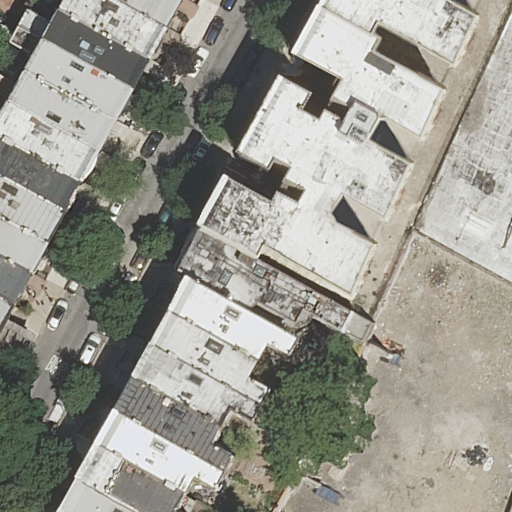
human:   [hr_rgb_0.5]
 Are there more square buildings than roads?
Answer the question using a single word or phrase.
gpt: no

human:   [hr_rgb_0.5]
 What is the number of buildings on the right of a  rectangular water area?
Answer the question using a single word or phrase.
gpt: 0

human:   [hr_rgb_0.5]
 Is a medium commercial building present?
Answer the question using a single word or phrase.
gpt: no

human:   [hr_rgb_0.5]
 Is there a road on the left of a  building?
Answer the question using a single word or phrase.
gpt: yes

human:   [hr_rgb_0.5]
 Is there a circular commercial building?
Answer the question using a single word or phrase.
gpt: no

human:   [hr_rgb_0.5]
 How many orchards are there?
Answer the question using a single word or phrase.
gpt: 0

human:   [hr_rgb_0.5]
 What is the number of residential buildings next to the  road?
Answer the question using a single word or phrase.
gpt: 24

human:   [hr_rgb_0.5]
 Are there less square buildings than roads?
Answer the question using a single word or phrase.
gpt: yes

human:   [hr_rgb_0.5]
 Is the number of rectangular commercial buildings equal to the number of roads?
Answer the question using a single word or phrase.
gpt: no

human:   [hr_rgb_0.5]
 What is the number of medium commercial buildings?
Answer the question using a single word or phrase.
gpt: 0

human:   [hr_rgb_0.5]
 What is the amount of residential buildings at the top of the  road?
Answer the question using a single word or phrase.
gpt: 8

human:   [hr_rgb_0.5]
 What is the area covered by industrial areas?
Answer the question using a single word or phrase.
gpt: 0m2

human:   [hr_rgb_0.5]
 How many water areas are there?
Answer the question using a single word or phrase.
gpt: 0

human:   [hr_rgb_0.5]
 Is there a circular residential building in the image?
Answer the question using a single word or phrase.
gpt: no

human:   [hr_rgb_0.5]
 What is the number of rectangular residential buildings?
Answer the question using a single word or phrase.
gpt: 19

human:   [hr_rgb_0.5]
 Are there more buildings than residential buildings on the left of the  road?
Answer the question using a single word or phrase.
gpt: yes

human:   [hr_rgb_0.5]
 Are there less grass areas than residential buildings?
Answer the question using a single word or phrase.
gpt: yes

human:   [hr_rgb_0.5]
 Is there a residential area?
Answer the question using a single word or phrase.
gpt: no

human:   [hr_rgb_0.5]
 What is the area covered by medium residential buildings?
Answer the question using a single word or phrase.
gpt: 2500m2

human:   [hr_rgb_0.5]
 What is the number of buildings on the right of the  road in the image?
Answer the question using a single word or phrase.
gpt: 9

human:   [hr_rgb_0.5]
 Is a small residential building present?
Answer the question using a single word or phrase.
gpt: yes

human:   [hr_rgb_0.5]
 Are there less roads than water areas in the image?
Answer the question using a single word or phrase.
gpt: no

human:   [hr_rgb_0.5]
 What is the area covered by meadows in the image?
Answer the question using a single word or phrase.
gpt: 0m2

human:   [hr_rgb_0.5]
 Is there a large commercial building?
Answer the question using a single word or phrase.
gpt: no

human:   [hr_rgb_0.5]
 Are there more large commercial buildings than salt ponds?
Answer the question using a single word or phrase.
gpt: no

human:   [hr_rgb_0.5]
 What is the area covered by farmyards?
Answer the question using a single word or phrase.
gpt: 0m2

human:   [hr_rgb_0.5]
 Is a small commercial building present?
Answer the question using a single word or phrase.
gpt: no

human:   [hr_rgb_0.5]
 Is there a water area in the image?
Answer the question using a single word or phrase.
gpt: no

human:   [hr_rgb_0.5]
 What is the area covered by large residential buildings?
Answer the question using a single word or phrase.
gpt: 2236m2

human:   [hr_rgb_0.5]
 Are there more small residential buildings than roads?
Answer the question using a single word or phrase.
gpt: yes

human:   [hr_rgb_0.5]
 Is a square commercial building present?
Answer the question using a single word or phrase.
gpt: no

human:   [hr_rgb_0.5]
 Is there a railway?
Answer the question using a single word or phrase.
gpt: no

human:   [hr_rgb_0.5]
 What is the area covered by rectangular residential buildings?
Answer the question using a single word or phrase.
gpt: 2915m2

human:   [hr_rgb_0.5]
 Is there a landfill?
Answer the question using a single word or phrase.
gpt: no

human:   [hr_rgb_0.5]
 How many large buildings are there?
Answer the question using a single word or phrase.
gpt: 3

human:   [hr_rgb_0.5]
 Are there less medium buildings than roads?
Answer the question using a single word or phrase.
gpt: no